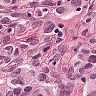
Metastatic tissue present: yes